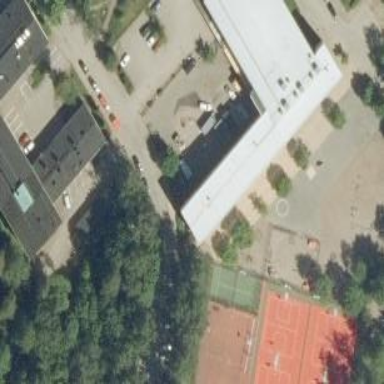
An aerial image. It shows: School building.